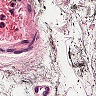
Metastatic tissue present: no